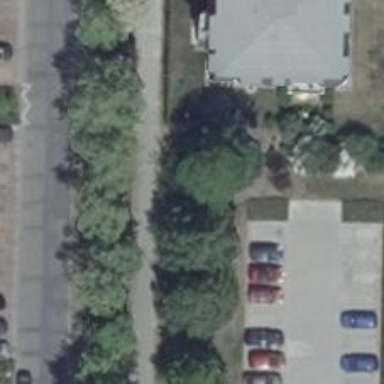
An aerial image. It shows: Row of broadleaved trees with semi-deciduous leaves.